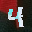
Label: 4